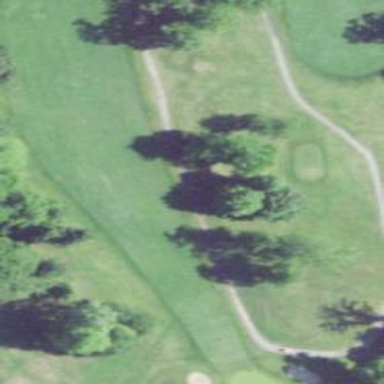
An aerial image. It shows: Grassy area designated as golf fairway.